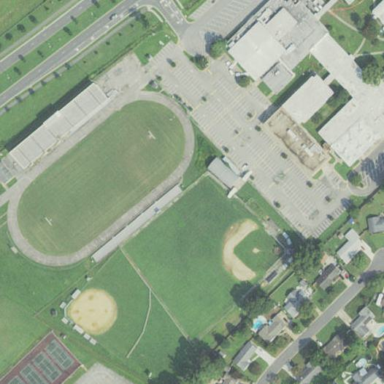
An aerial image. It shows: School.